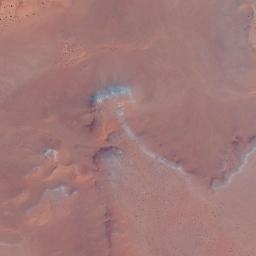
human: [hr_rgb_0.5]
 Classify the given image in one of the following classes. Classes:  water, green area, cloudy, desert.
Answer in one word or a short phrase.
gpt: desert